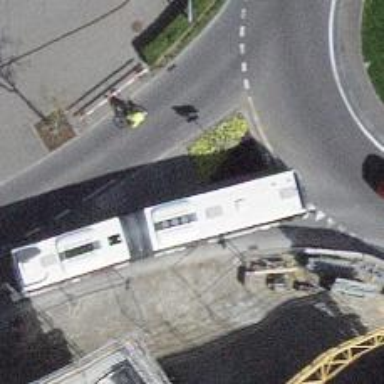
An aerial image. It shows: Uncontrolled road crossing with pedestrian island.